Interaction volume radius: 5 \u00c5
Interaction volume height: 30 \u00c5
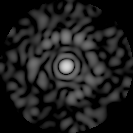
Disorder parameter: 0.8378